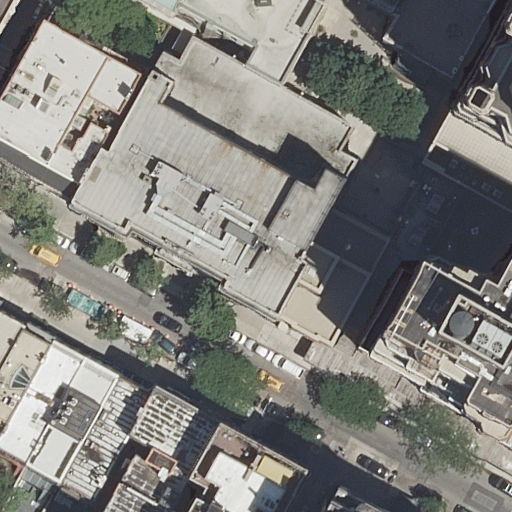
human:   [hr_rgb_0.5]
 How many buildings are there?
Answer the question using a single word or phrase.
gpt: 19

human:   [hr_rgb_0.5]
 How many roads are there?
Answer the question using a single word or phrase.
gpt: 1

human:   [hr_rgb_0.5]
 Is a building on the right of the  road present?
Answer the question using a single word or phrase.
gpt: yes

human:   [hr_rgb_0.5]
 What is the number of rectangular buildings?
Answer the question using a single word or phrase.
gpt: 13

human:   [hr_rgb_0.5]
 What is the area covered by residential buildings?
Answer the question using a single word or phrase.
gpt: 6284m2

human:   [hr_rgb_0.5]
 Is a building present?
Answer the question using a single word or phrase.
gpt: yes

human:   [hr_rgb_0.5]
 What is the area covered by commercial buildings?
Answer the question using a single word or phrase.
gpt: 0m2

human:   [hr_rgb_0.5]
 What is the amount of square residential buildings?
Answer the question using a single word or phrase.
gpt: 0

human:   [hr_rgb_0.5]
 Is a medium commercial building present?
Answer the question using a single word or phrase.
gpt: no

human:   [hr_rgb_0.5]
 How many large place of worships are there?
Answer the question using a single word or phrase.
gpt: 1

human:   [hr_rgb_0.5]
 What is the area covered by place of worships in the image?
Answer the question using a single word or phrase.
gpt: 2477m2

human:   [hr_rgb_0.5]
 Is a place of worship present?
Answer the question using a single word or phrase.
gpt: yes

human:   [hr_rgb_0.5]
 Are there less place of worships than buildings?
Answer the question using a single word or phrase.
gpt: yes

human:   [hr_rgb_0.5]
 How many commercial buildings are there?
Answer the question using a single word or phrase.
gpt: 0

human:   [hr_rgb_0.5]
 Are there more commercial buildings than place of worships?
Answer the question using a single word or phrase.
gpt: no

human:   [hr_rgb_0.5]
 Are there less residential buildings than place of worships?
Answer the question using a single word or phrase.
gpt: no

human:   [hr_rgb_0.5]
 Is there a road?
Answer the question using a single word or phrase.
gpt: yes

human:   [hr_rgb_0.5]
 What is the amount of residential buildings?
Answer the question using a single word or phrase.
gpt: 18

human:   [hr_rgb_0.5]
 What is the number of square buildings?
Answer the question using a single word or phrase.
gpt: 0

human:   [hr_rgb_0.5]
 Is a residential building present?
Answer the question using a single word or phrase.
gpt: yes

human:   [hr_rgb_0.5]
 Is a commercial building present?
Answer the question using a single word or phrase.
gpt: no

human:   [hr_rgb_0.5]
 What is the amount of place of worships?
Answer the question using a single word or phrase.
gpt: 1

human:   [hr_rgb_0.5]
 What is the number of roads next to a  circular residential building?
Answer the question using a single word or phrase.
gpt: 0

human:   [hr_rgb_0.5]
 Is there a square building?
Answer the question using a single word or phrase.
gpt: no

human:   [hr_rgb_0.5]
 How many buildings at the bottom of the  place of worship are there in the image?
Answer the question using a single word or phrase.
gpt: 18

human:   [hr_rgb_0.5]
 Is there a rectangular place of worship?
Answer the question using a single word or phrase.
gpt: no

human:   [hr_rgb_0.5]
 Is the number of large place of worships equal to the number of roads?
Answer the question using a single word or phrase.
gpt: yes

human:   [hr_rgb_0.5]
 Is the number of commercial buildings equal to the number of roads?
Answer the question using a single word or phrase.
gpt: no

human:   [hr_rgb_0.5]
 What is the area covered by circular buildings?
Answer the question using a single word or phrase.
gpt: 0m2

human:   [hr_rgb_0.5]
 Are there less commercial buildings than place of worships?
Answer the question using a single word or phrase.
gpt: yes

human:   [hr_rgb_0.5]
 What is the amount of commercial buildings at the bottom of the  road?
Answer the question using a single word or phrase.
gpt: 0

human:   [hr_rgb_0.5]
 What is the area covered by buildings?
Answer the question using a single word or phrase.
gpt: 8761m2

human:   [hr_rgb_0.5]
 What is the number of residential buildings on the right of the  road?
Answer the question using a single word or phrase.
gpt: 5

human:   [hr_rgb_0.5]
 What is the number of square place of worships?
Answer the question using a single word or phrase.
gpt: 0

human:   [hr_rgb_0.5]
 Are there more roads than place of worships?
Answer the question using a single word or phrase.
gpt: no

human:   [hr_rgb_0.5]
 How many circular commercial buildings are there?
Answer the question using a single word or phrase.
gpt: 0

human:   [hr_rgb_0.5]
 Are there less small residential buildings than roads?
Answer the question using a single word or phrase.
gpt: no

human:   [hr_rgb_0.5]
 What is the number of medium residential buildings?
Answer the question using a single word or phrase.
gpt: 9

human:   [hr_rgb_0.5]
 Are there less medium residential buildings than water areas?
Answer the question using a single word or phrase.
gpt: no

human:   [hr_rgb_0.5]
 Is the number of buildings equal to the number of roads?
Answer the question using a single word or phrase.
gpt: no

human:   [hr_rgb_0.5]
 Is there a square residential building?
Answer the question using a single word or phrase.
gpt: no

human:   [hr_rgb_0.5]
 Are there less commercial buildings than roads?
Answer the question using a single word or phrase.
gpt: yes

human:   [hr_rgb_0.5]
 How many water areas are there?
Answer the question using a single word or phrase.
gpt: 0

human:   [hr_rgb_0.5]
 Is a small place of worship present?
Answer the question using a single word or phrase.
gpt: no

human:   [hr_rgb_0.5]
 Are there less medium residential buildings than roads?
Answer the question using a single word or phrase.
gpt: no

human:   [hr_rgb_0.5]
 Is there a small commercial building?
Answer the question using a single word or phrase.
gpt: no

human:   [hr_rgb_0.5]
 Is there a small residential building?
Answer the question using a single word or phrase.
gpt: yes

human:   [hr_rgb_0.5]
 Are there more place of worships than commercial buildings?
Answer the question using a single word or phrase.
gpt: yes

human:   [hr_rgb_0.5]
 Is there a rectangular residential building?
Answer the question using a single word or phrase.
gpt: yes

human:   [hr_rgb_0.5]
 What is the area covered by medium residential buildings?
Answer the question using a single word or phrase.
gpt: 2322m2

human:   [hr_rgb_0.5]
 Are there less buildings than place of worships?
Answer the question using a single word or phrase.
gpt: no

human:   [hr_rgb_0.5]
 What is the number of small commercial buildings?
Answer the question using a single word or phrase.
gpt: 0

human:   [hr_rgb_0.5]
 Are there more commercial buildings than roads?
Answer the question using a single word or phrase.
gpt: no

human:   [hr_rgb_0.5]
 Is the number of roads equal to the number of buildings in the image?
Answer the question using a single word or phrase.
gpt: no

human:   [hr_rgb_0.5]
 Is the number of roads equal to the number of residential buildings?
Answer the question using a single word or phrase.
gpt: no

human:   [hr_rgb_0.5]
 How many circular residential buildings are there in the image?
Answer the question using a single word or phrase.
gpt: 0

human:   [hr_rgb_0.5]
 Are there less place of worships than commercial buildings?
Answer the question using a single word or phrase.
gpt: no

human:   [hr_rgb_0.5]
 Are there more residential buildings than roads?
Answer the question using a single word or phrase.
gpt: yes

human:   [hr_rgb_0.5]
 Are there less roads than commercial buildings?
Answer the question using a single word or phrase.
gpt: no

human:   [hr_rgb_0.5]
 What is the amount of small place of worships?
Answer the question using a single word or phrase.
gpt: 0

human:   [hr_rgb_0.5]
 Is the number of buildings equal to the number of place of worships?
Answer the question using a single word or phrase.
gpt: no

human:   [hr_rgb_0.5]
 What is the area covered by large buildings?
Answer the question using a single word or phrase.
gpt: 6254m2

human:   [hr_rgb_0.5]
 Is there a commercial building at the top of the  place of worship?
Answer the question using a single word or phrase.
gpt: no

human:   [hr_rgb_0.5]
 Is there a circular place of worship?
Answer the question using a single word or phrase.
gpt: no